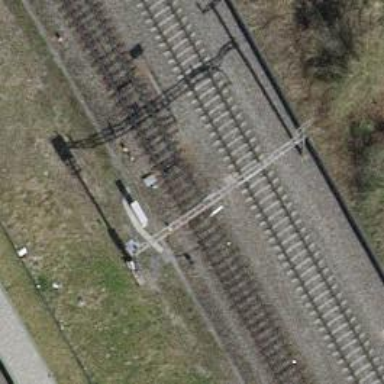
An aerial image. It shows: Railway switch.